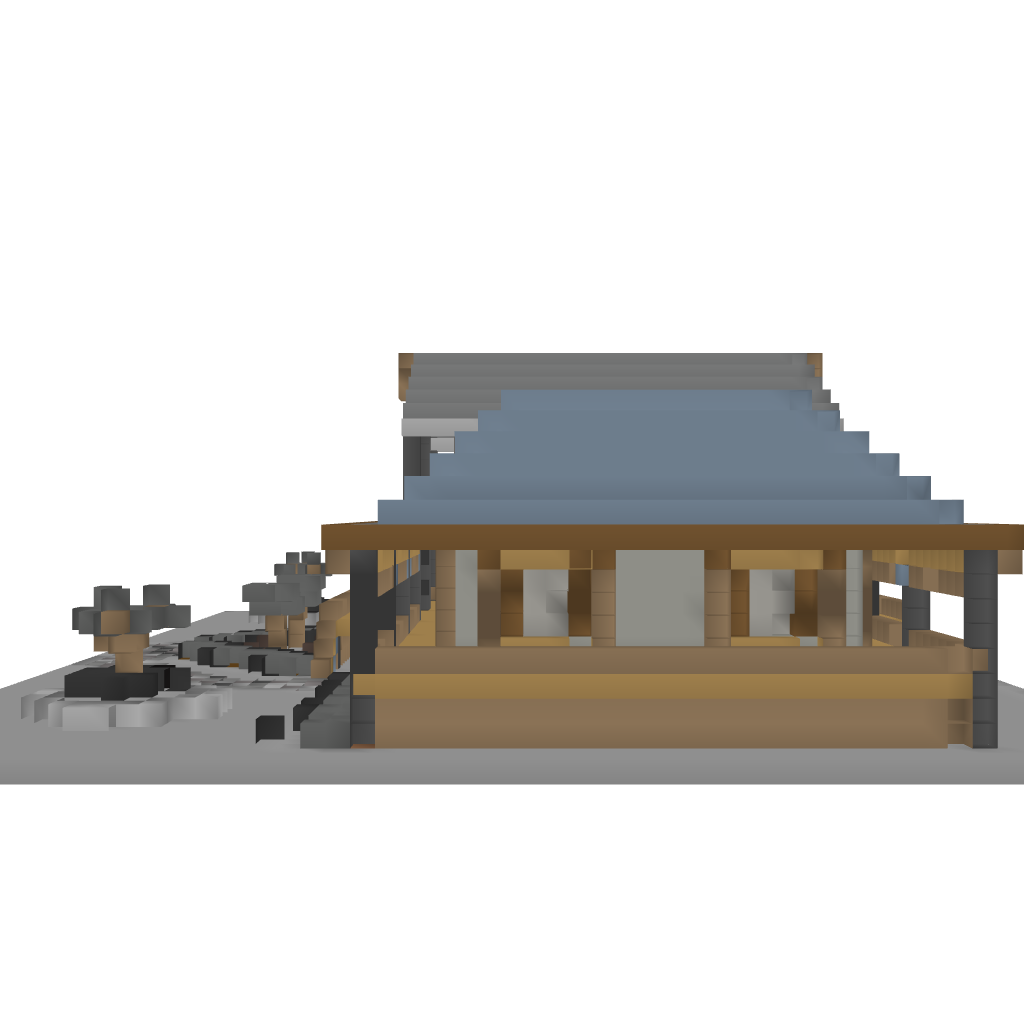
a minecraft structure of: Australian Queenslander House